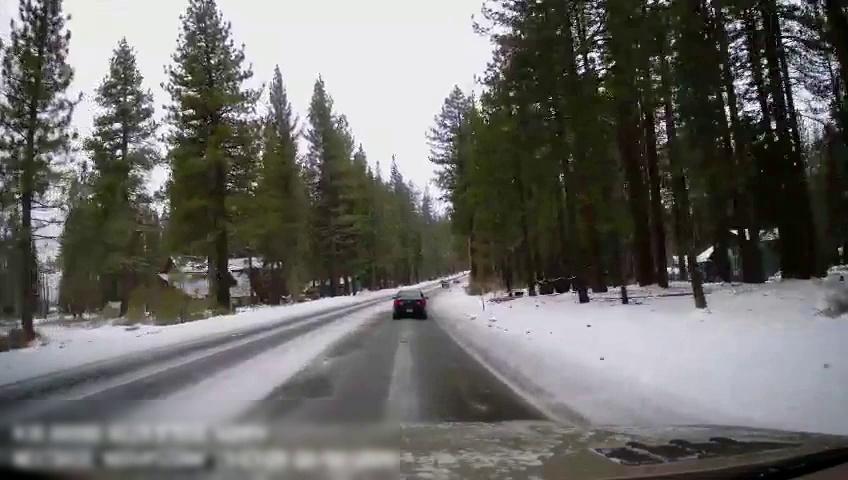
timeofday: Day
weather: Snowy
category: Drivable Space
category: Vehicles | Car
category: Lanes | Current Lane